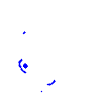
Particle: kaon